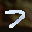
Label: 7